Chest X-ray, AP view. Patient: 49 years old, sex M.
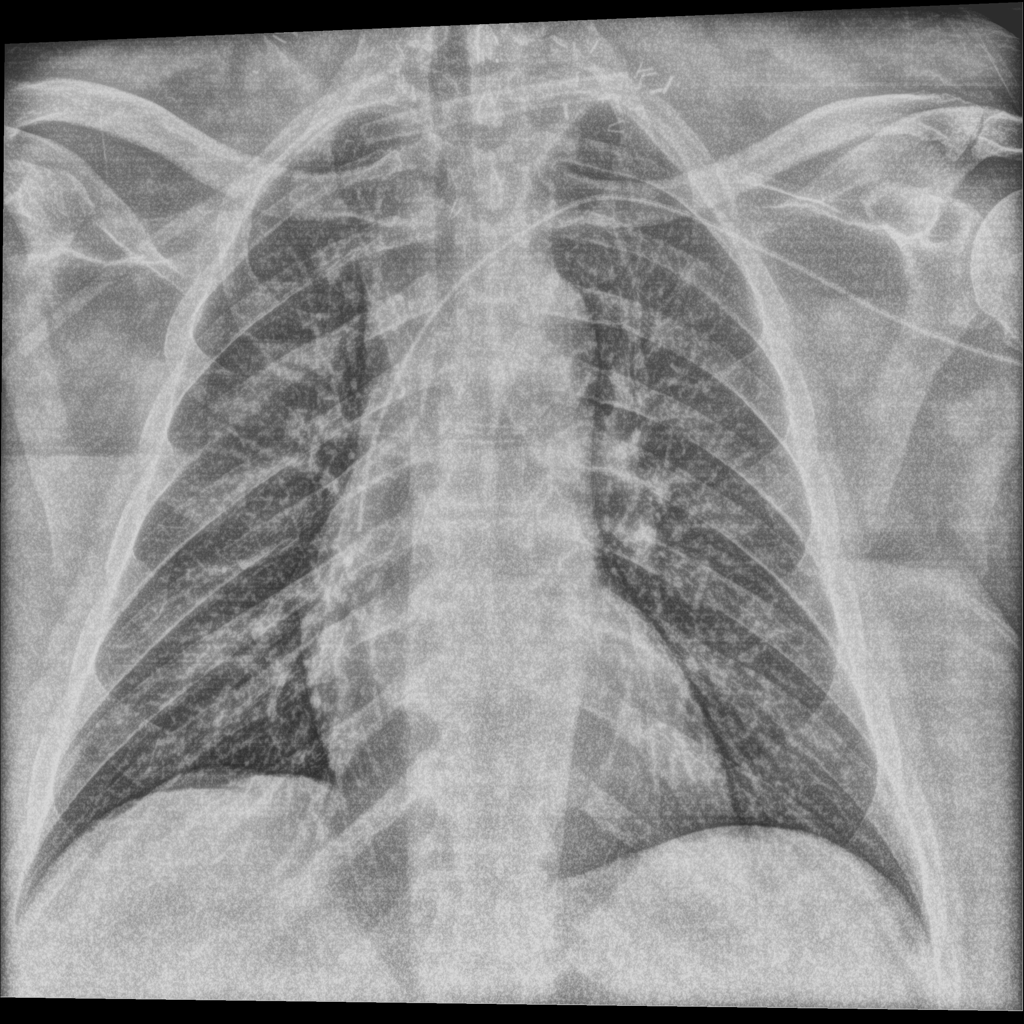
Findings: No Finding